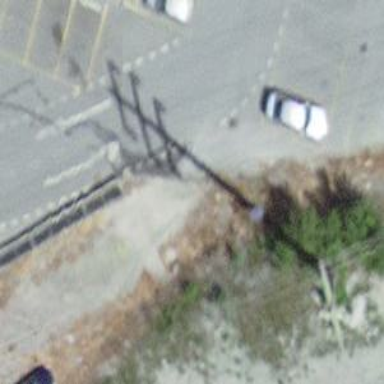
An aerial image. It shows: Retaining wall.